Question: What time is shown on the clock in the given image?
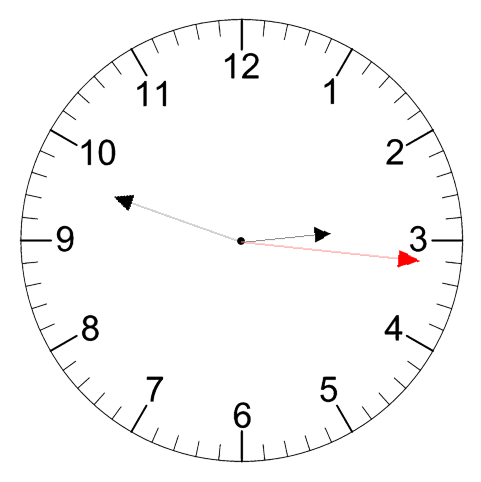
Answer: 02:48:16